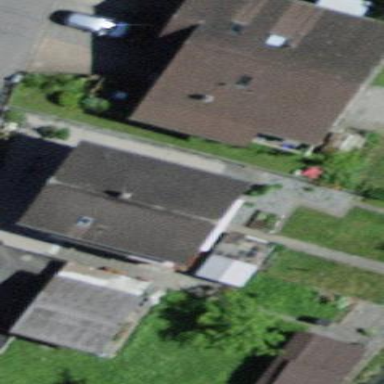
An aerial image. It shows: Residential building with gabled roof.